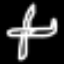
Label: airplane